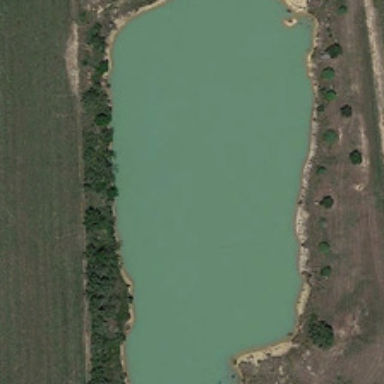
An almost rectangular green pond is surrounded by green trees and farmlands .